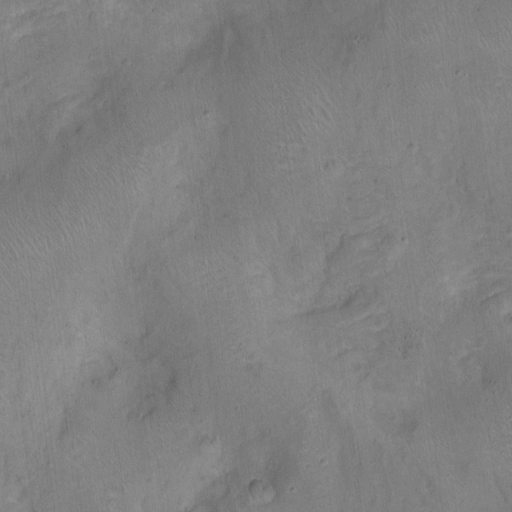
Classes present: Background